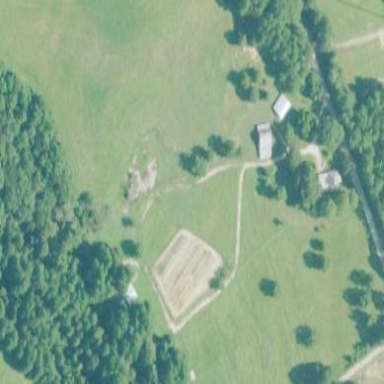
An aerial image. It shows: Farm.